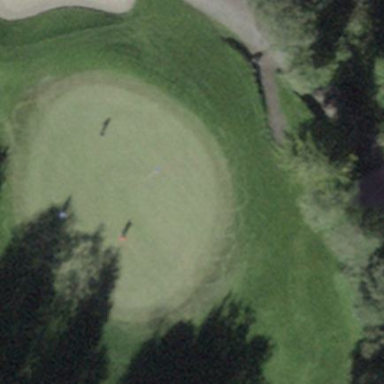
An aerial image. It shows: Green golf area with grass land use.